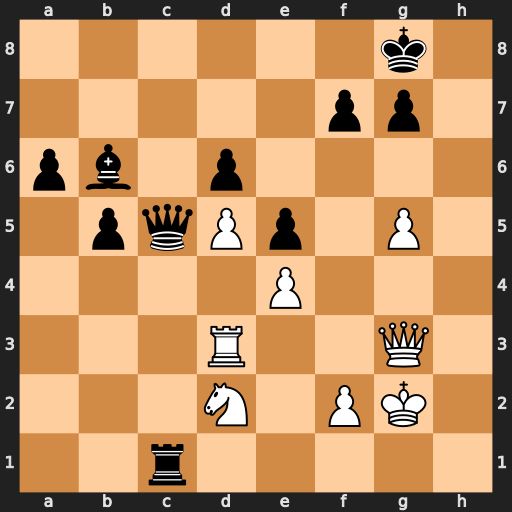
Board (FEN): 6k1/5pp1/pb1p4/1pqPp1P1/4P3/3R2Q1/3N1PK1/2r5
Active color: w
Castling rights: -
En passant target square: -
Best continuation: Nb3 Qb4 Nxc1